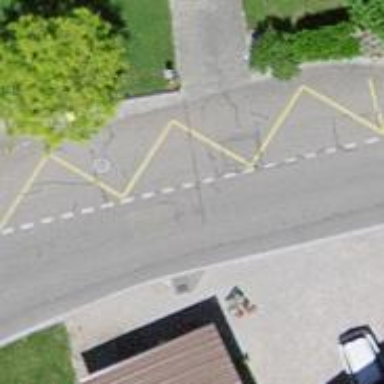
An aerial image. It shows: Bus stop with stop position for public transport.